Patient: sex M, age 28
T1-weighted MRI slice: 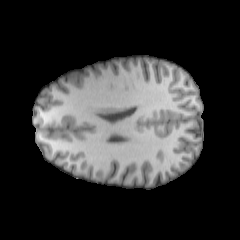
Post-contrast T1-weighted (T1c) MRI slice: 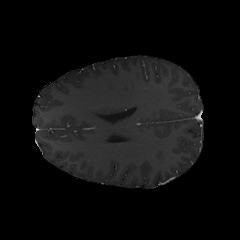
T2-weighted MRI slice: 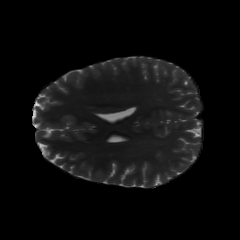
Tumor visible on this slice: no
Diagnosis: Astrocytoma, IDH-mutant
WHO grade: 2